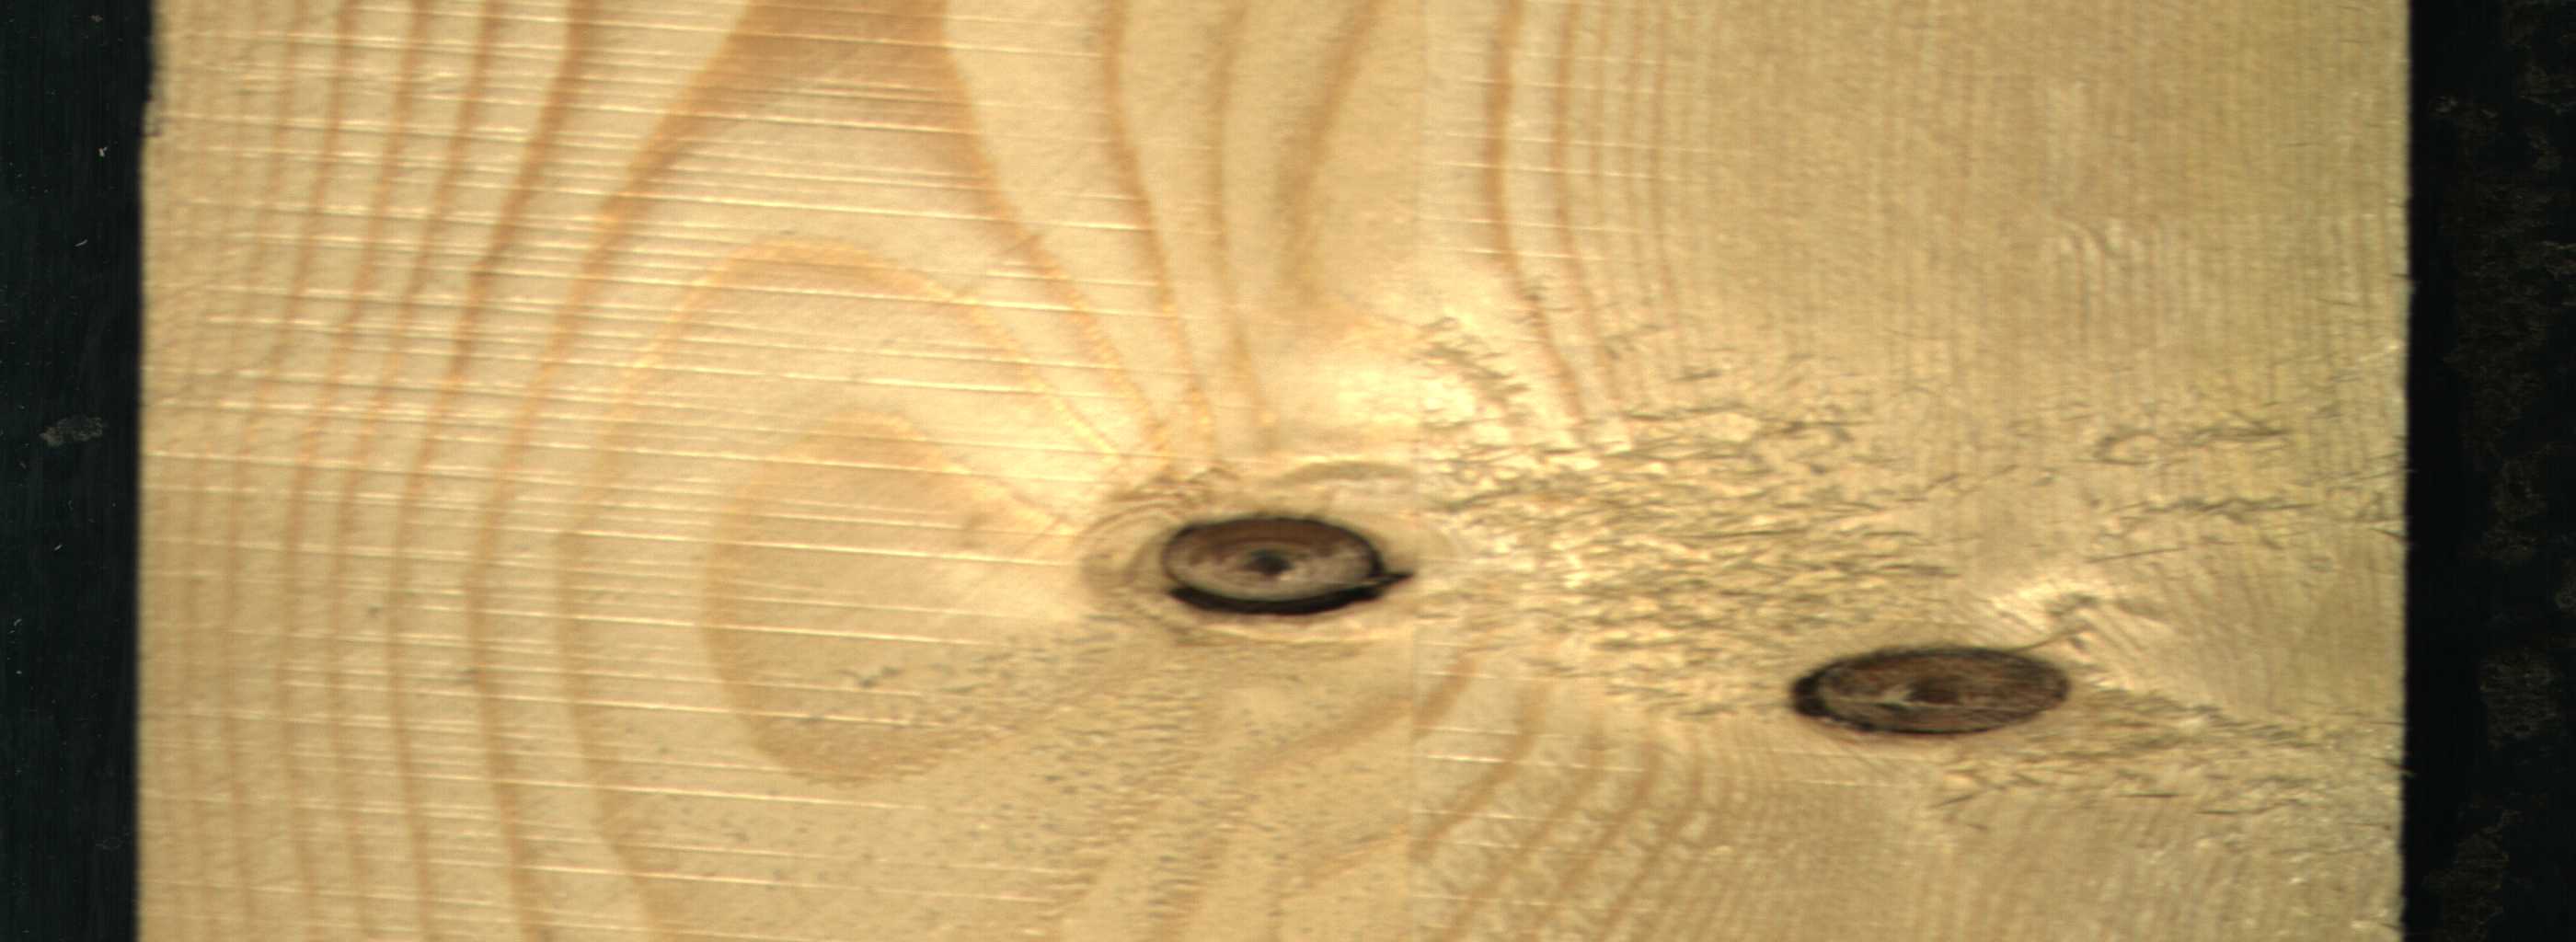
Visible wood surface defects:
Dead_Knot
Dead_Knot